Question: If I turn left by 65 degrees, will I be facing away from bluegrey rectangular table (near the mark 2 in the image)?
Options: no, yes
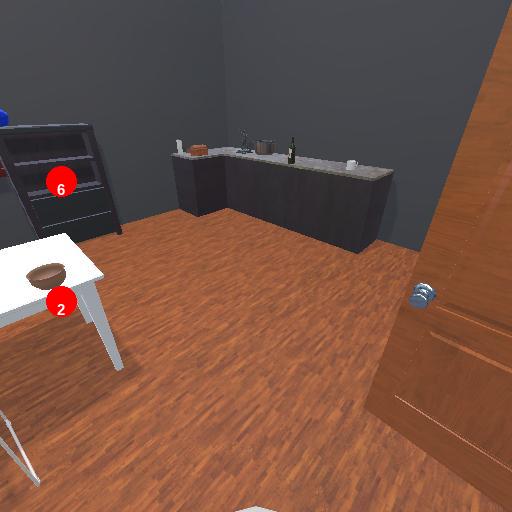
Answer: no